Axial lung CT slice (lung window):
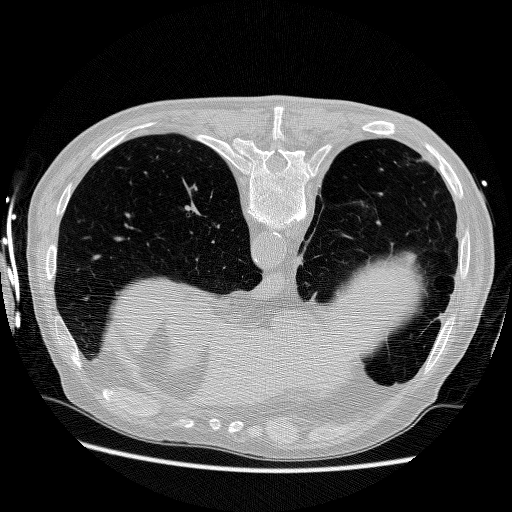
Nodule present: no